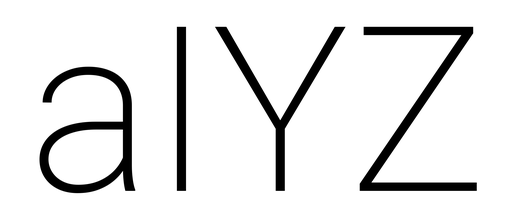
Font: Roboto_ExtraLight